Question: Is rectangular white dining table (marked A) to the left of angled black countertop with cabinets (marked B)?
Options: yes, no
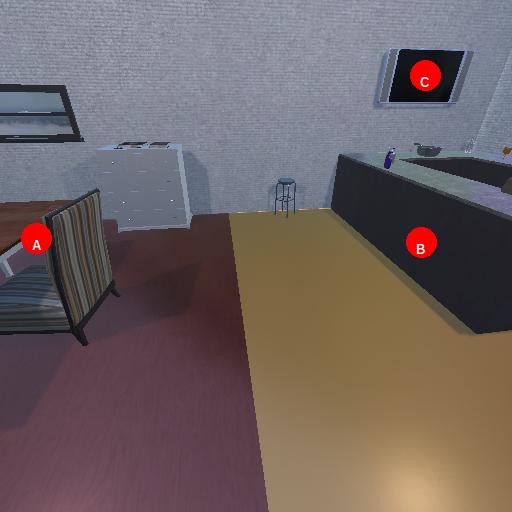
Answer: yes